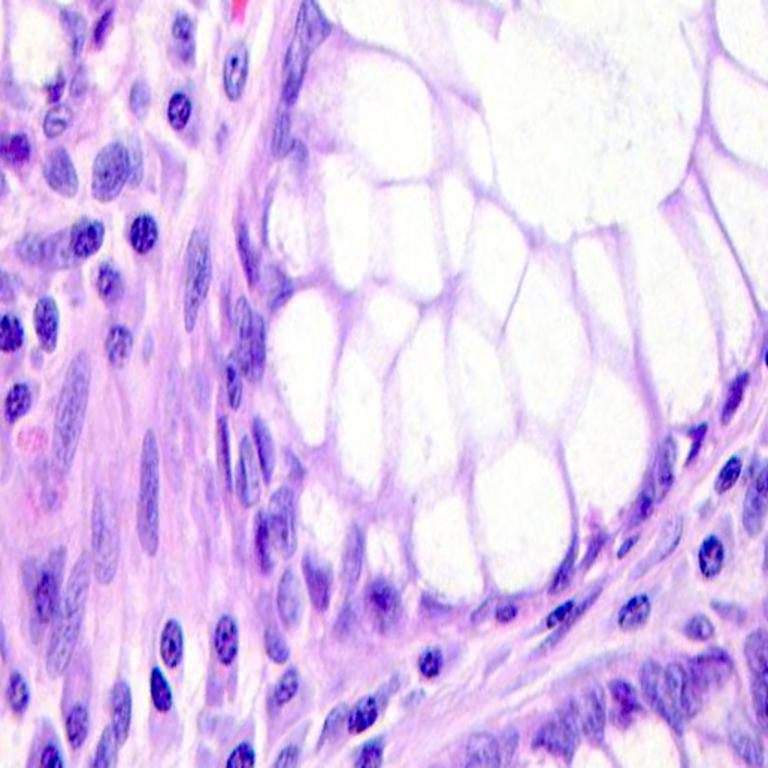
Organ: colon
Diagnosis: benign